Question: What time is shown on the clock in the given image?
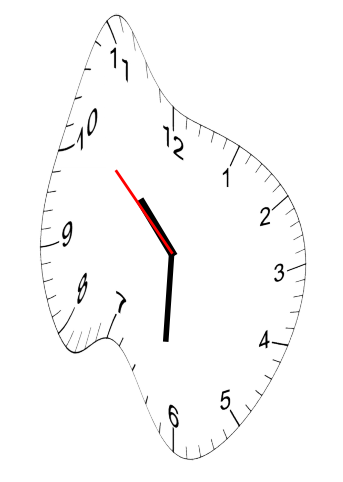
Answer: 10:30:52